【题型】填空题　【知识点】解析几何　【难度】easy
已知椭圆 $C: \frac{x^2}{a^2} + \frac{y^2}{b^2} = 1 (a > b > 0)$ 的焦点分别 $F_1(-3, 0)$、$F_2(3, 0)$，点 $A$ 为椭圆 $C$ 的上顶点，直线 $AF_2$，与椭圆 $C$ 的另一个交点为 $B$。若 $|BF_1| = 5|BF_2|$，则椭圆 $C$ 的方程为\_\_\_\_\_\_\_\_.
【解答】

\noindent \textbf{【答案】} $\boldsymbol{\dfrac{x^2}{18}+\dfrac{y^2}{9}=1}$

\vspace{0.2cm}
\noindent \textbf{【分析】} 利用定义和已知先求$|BF_2|$，再由相似三角形可得点$B$坐标，代入椭圆方程可解.

\vspace{0.2cm}
\noindent \textbf{【详解】} 如图，过点$B$作$x$轴的垂线，垂足为$M$，

由定义知，$|BF_1|+|BF_2|=2a$，因为$|BF_1|=5|BF_2|$，所以$|BF_2|=\dfrac{a}{3}$
因为$\triangle F_2OA \backsim \triangle F_2MB$，$AF_2=a$,$OA=b$，$OF_2=c=3$
所以$F_2M=1$,$MB=\dfrac{b}{3}$，所以$B(4,-\dfrac{b}{3})$
将$B(4,-\dfrac{b}{3})$代入$\dfrac{x^2}{a^2}+\dfrac{y^2}{b^2}=1$得$\dfrac{16}{a^2}+\dfrac{b^2}{9b^2}=1$，解得$a^2=18$
所以$b^2=a^2-c^2=18-9=9$
所以椭圆方程为$\dfrac{x^2}{18}+\dfrac{y^2}{9}=1$.
故答案为：$\boldsymbol{\dfrac{x^2}{18}+\dfrac{y^2}{9}=1}$

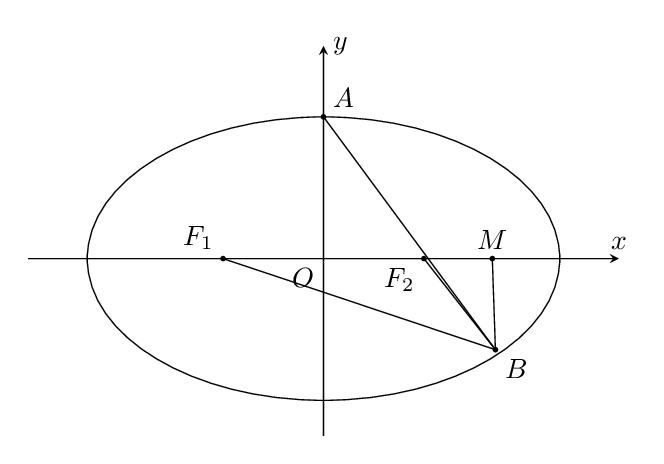